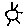
Label: sun